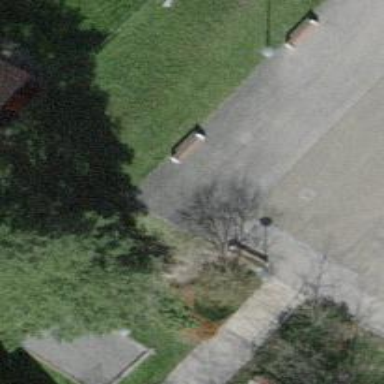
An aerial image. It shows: Bench.